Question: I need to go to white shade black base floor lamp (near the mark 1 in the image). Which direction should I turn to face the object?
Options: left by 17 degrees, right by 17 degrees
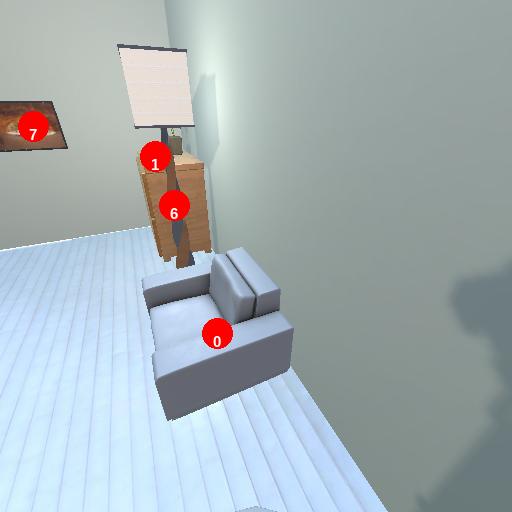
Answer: left by 17 degrees